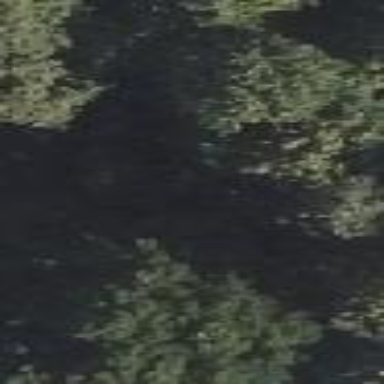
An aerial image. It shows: Mixed woodland area with various types of leaves.